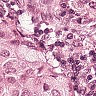
Metastatic tissue present: yes